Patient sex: M
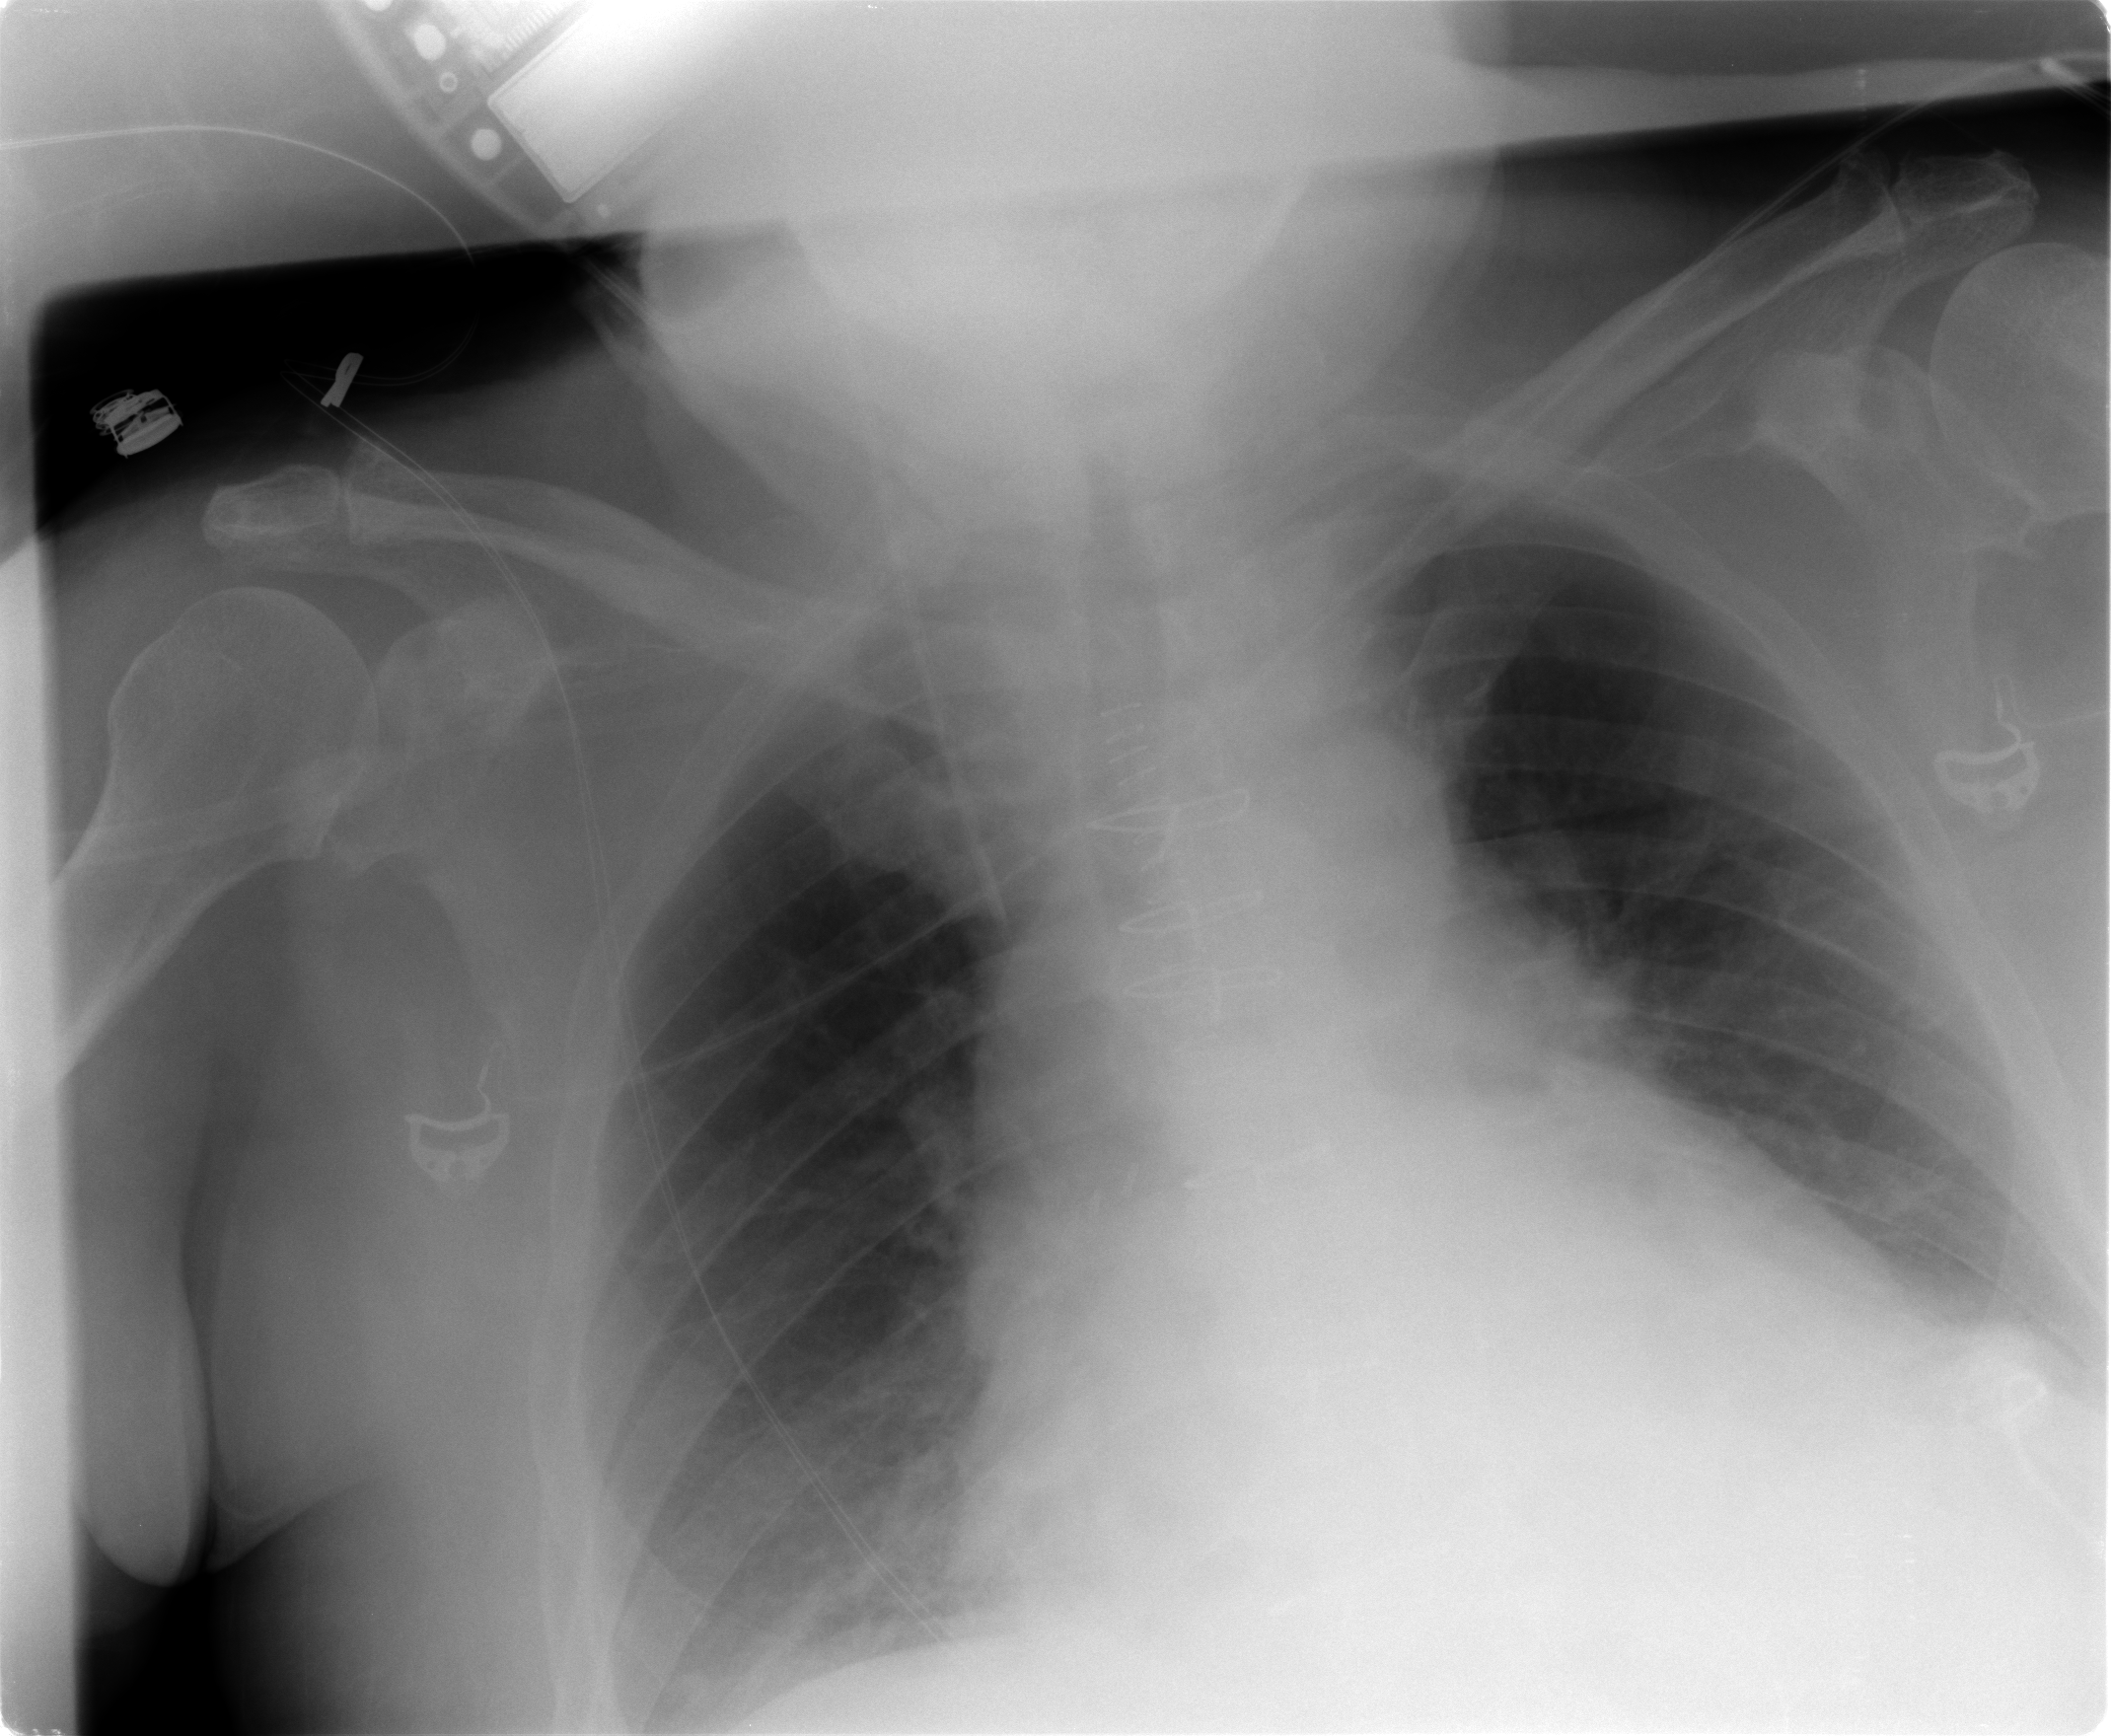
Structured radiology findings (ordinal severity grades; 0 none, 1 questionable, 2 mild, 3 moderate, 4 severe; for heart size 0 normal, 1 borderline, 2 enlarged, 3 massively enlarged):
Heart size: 2
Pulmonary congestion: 0
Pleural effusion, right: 1
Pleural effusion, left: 1
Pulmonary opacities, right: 0
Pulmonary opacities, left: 0
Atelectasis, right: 1
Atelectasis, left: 1